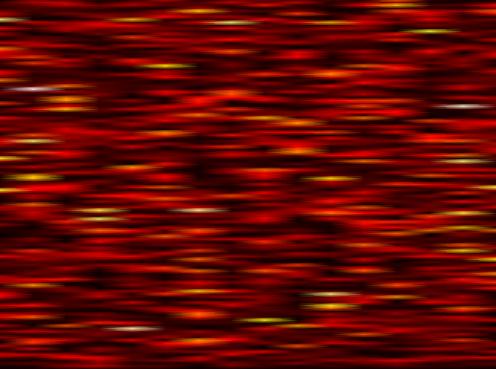
Label: FOFDM